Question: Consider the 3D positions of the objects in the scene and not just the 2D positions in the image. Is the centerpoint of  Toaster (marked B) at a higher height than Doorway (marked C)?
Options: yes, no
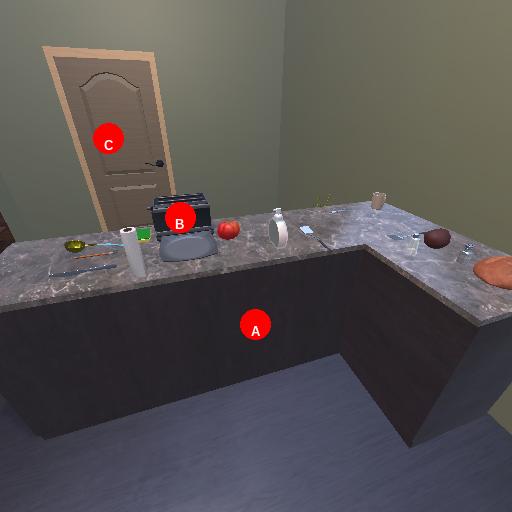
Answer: yes